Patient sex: M
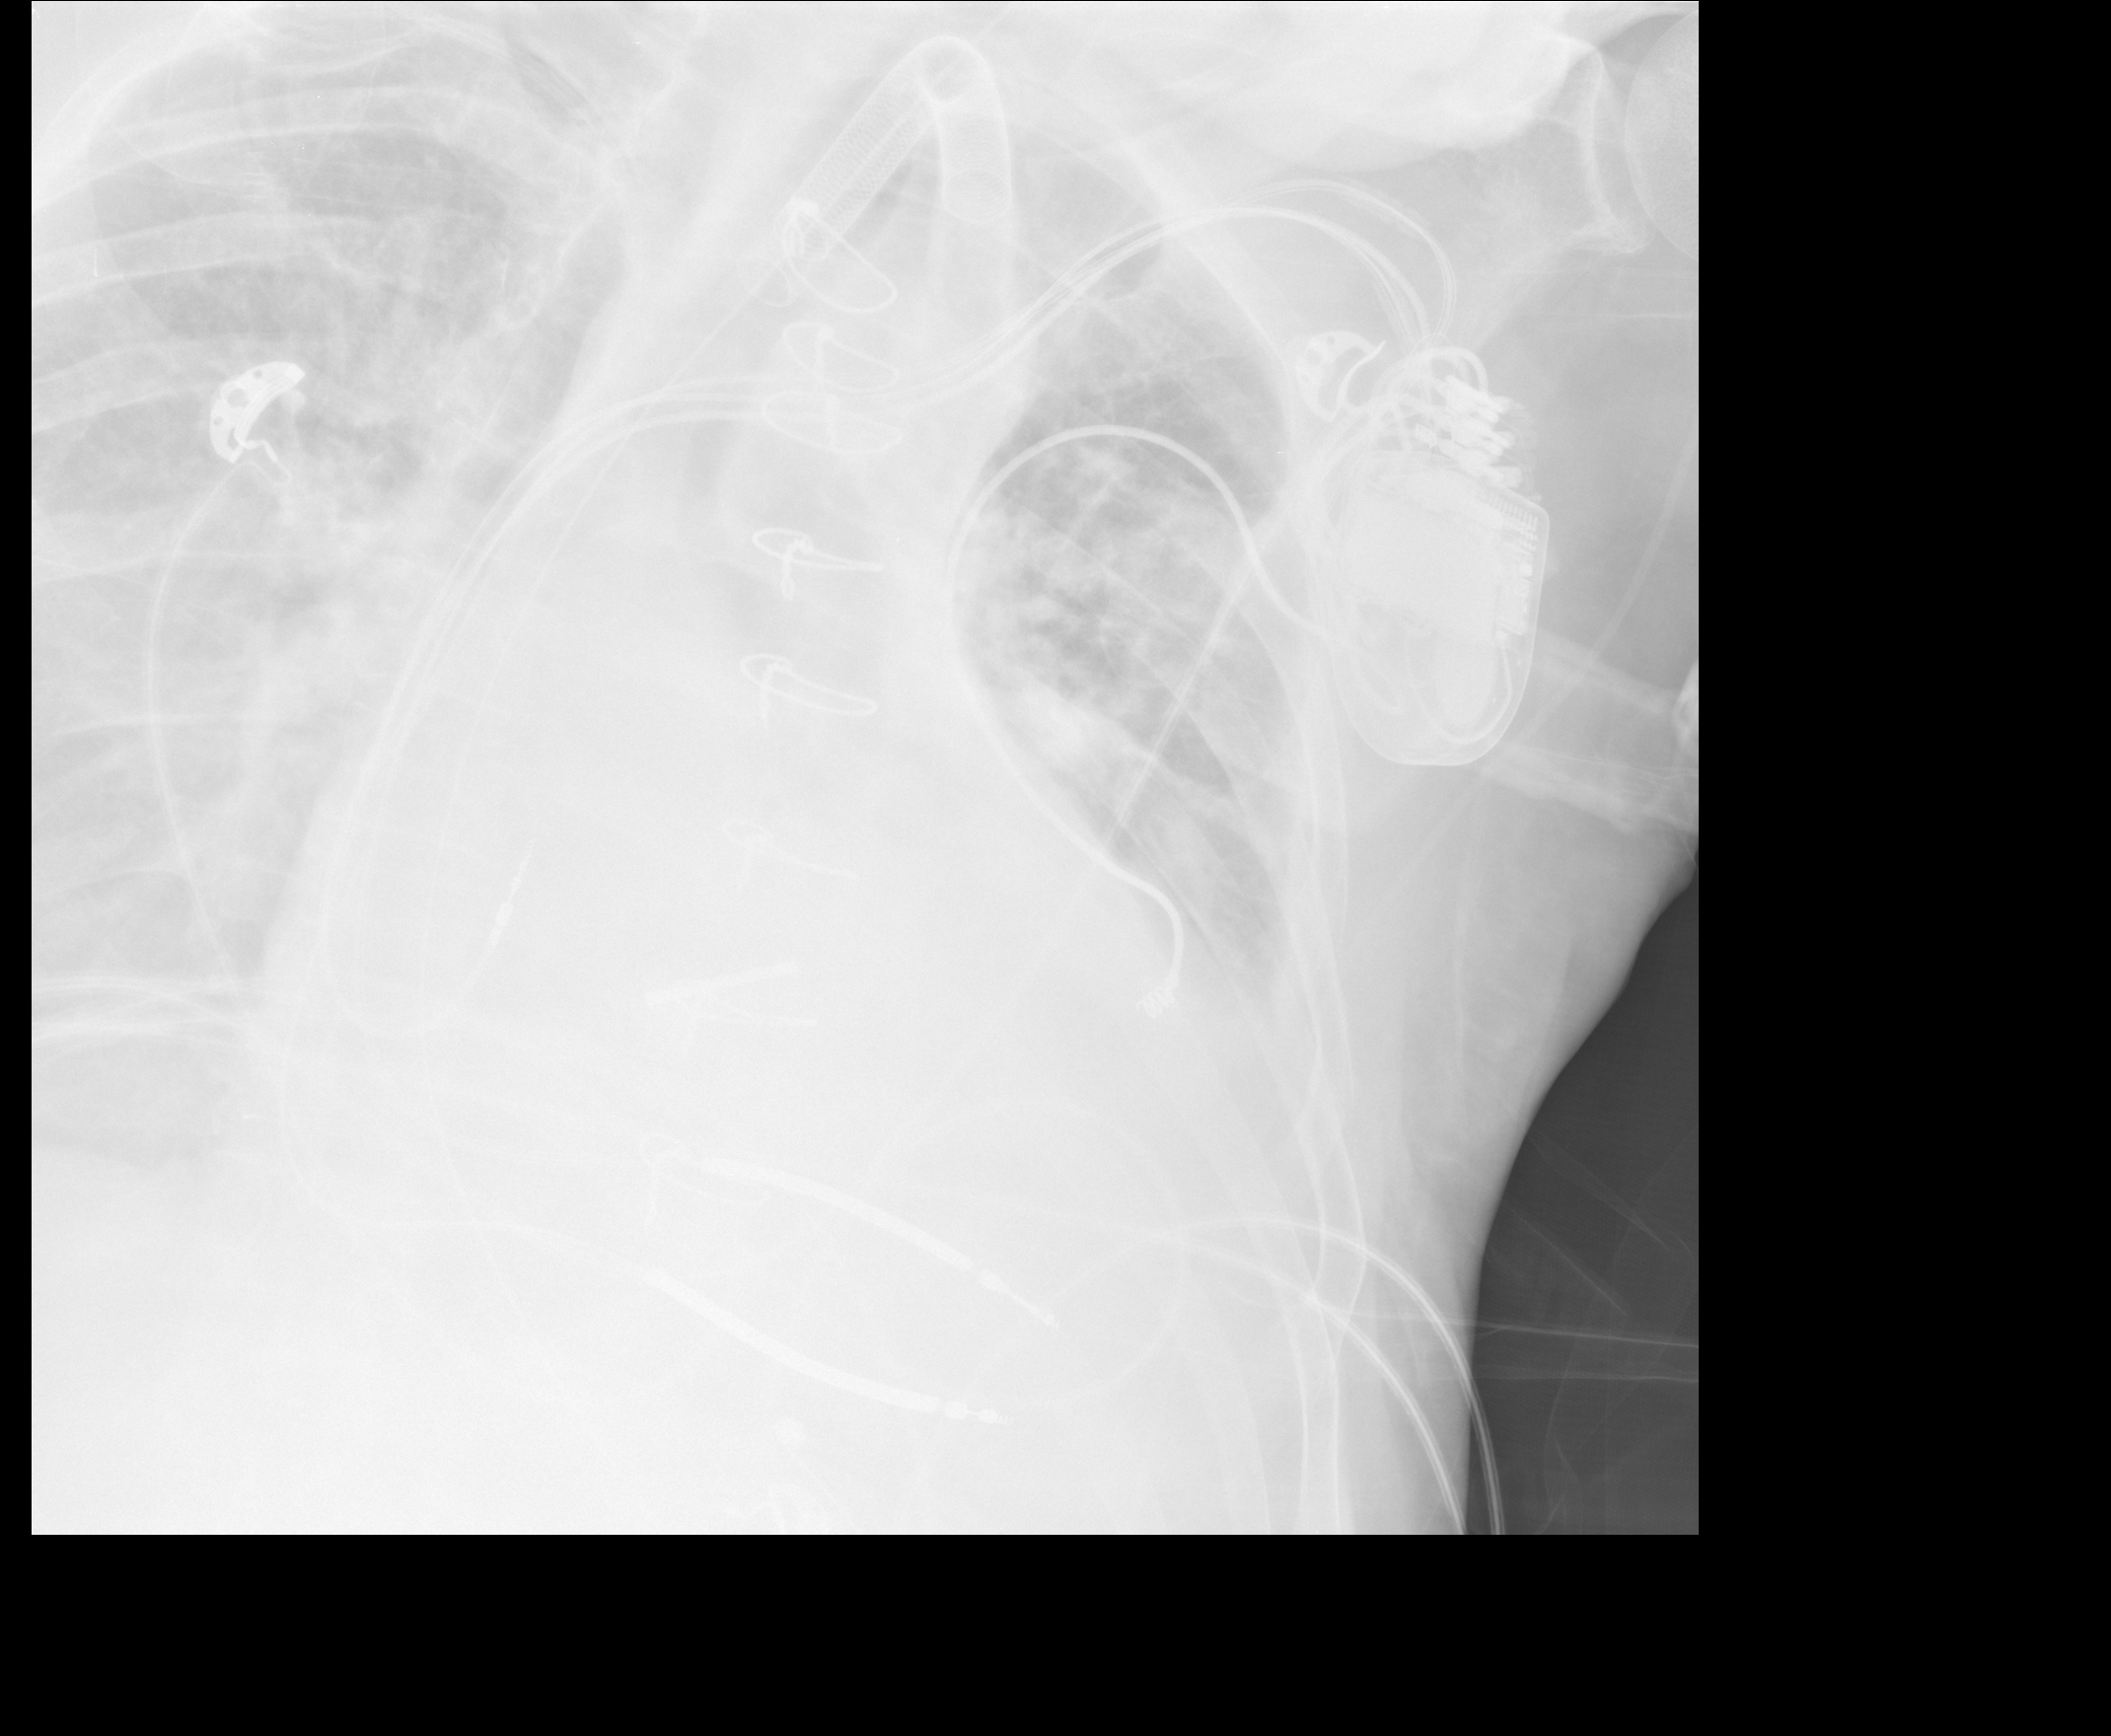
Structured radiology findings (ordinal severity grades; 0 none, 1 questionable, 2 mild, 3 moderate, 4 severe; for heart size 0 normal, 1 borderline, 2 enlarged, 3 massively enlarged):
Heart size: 2
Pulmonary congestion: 1
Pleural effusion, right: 3
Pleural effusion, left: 2
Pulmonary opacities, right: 2
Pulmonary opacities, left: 1
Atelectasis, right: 2
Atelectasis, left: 2